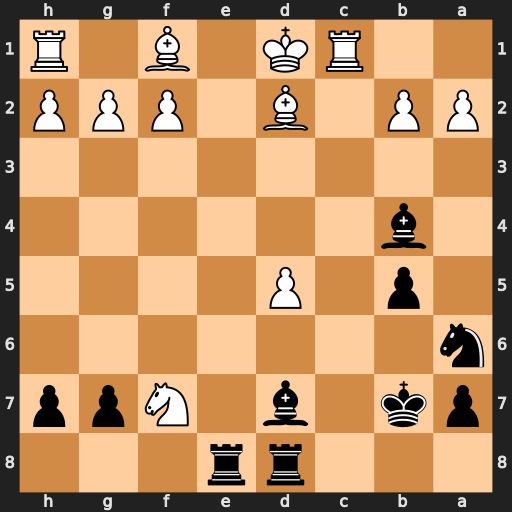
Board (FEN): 3rr3/pk1b1Npp/n7/1p1P4/1b6/8/PP1B1PPP/2RK1B1R
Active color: b
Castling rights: -
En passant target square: -
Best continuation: Bg4+ Kc2 Rxd5